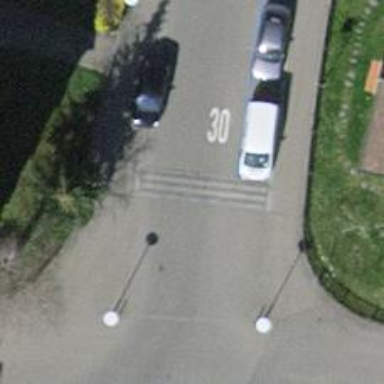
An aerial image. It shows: Table-style traffic calming feature.